Question: I have one check box and two links with same classes & same Div.During the automation testing using protractor, i want to click on check box but it click on Links.
i am writing this code but its not working, please provide a solution.
Code:
'''
element(by.id('Remember')).click();
'''
[
please find HTMl code:-
'''
<div class="input-field">
<div class="pas_rembr">
<input name="remember" id="Remember" class="css-checkbox ng-dirty ng-valid-parse ng-touched ng-not-empty ng-valid ng-valid-required" ng-model="rememberMe" type="checkbox" ng-required="true" required="required">
<!-- <label for="Remember" class="css-label">I agree with the <a class="text_link" target="_blank" ng-href="{{baseUrl}}terms-conditions">Terms & Conditions</a>.</label> -->
<label for="Remember" class="css-label">I have read and I agree with <a class="text_link" target="_blank" ng-href="/lmd/terms-conditions" href="/lmd/terms-conditions">Terms and Conditions</a> and the <a class="text_link" target="_blank" ng-href="/lmd/privacy" href="/lmd/privacy">Privacy Policy</a> of this site.</label>
</div>
<span class="errorForm ng-hide" ng-show="(memberForm.remember.$dirty || submitted) &amp;&amp; ((memberForm.remember.$error.required))">
<span class="errorForm ng-scope ng-hide" ng-show="memberForm.remember.$error.required" translate="TERAMS_CONDITION_IS_REQUIRED">Terms and condition is required</span>
</span>
</div>
'''
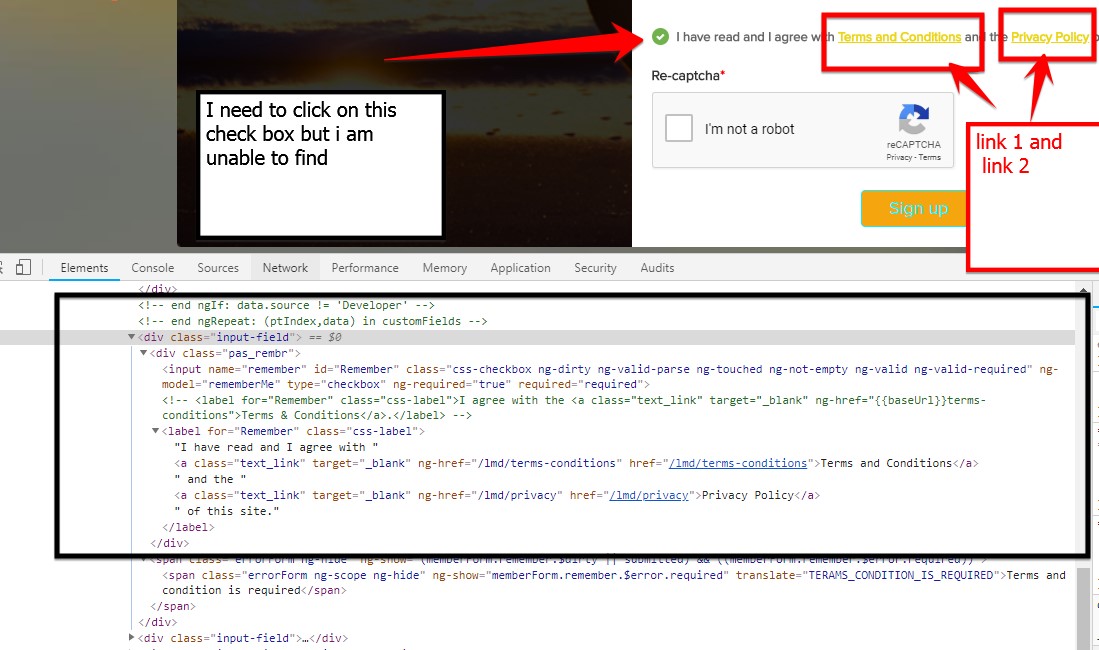
Answer: Try this:-
'''
var el = element(by.css('label[for="Remember"]'));
browser.actions().mouseMove(el, {x: 20, y: 3}).click().perform();
'''